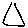
Label: triangle